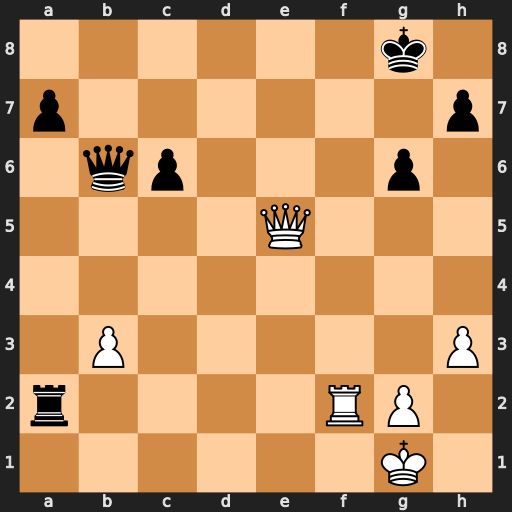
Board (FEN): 6k1/p6p/1qp3p1/4Q3/8/1P5P/r4RP1/6K1
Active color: w
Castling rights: -
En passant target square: -
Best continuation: Qe8+ Kg7 Qf8#